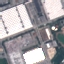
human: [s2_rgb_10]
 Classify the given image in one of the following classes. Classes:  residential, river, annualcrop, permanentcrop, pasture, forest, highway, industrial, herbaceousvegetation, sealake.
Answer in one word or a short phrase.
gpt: Industrial